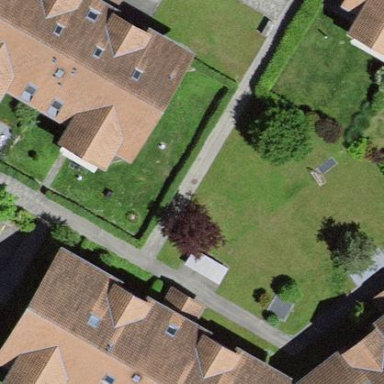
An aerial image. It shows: Residential building.